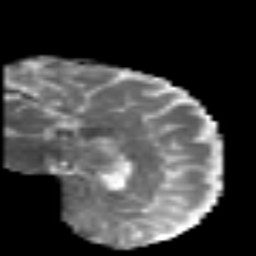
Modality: MD
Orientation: sagittal
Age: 55
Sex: male
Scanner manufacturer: siemens
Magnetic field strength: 3 T
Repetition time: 6.1 s
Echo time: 0.101 s